Field crop: tomato
Growth stage: 1
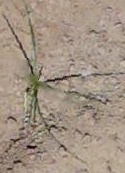
Species: cyperus